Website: lowes
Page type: account-dashboard
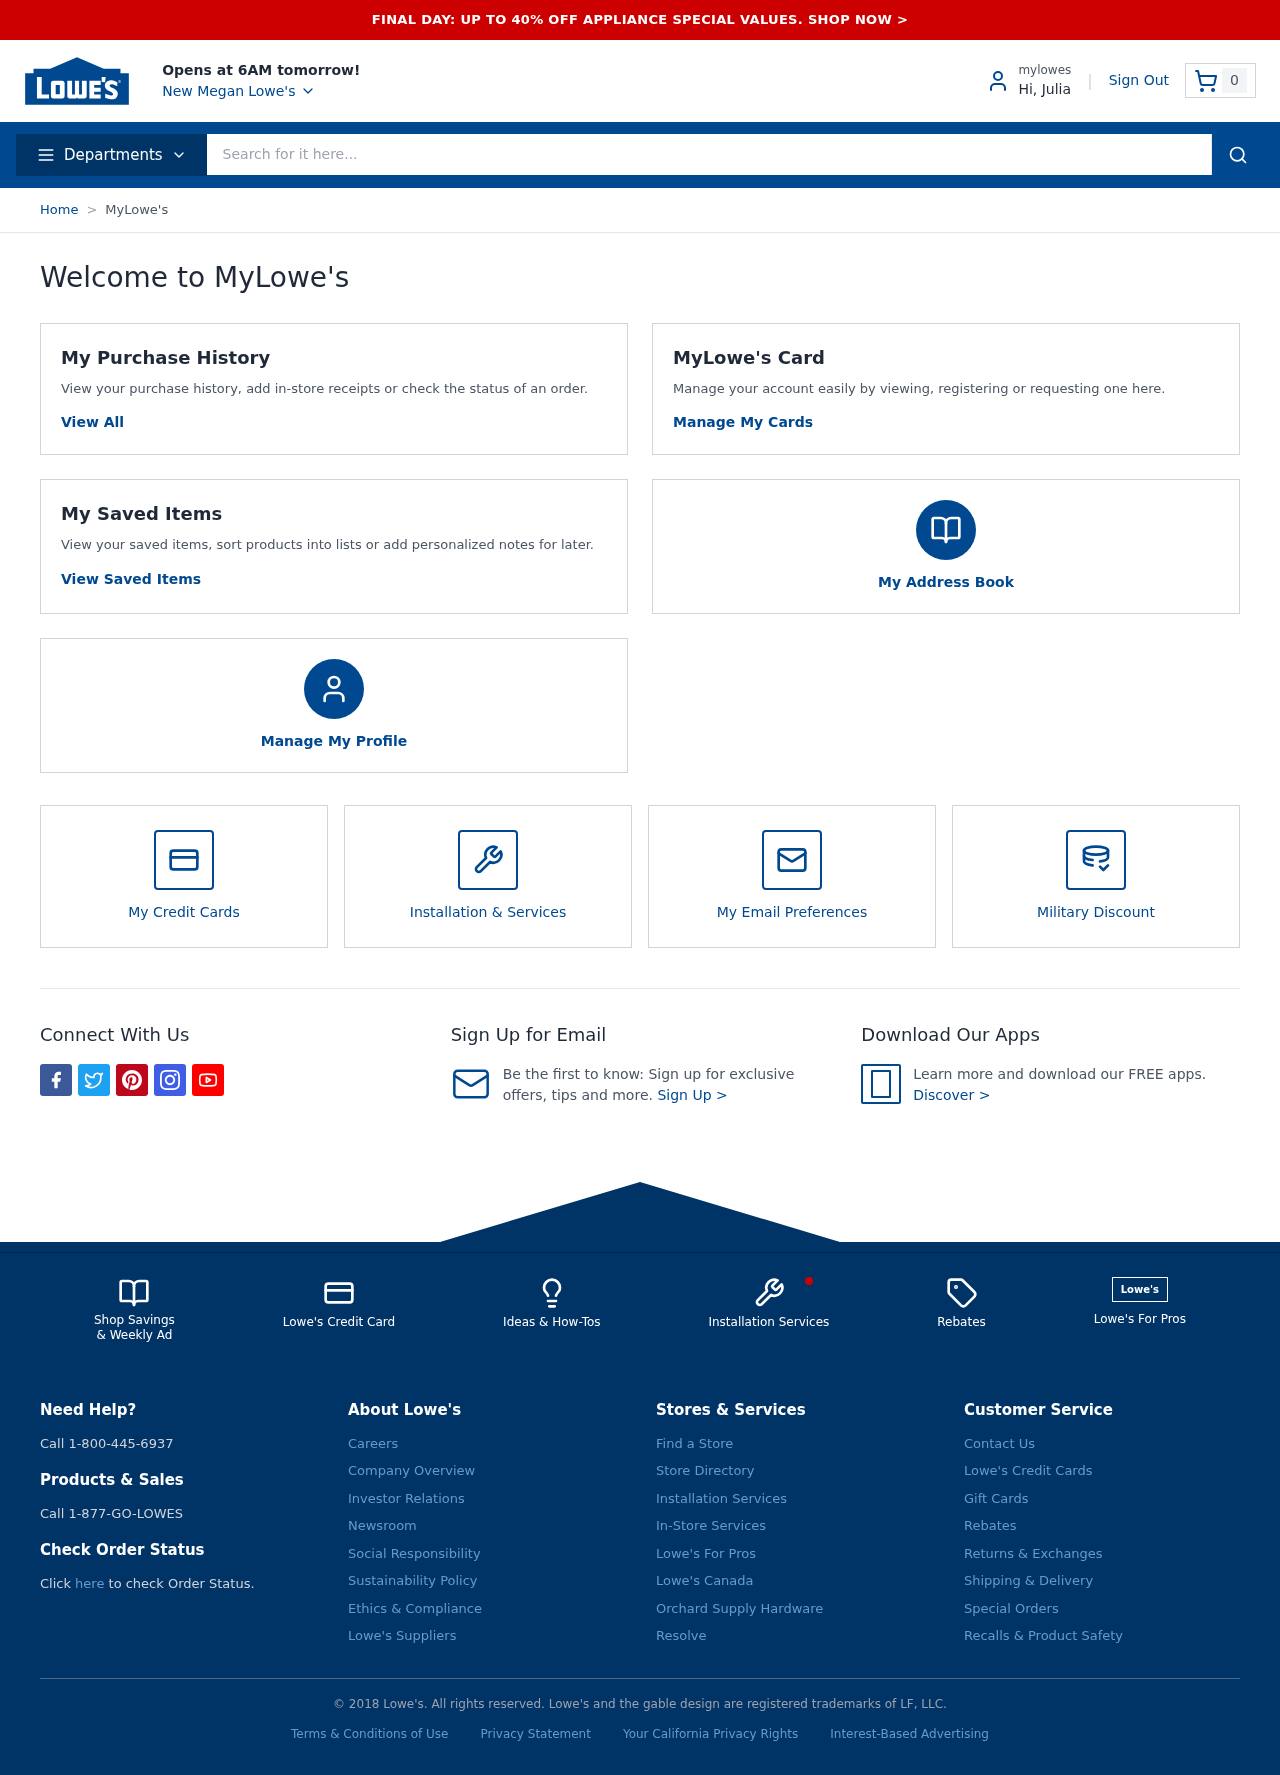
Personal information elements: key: PII_CITY
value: New Megan
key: PII_FIRSTNAME
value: Hi, Julia
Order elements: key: ORDER_NUM_ITEMS
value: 0
Search elements: key: HEADER_SEARCH
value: Search for it here...